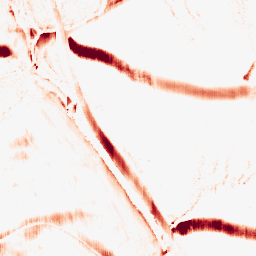
Category: morphological
Decomposition family: morphological_rect
Decomposition parameters: operation: opening
width: 5
height: 20
Upsampling method: quintic
Upsampling parameters: scale: 8
Upsampling scale: 8